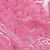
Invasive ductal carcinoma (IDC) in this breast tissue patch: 0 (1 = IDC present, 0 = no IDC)